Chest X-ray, PA view. Patient: 76 years old, sex F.
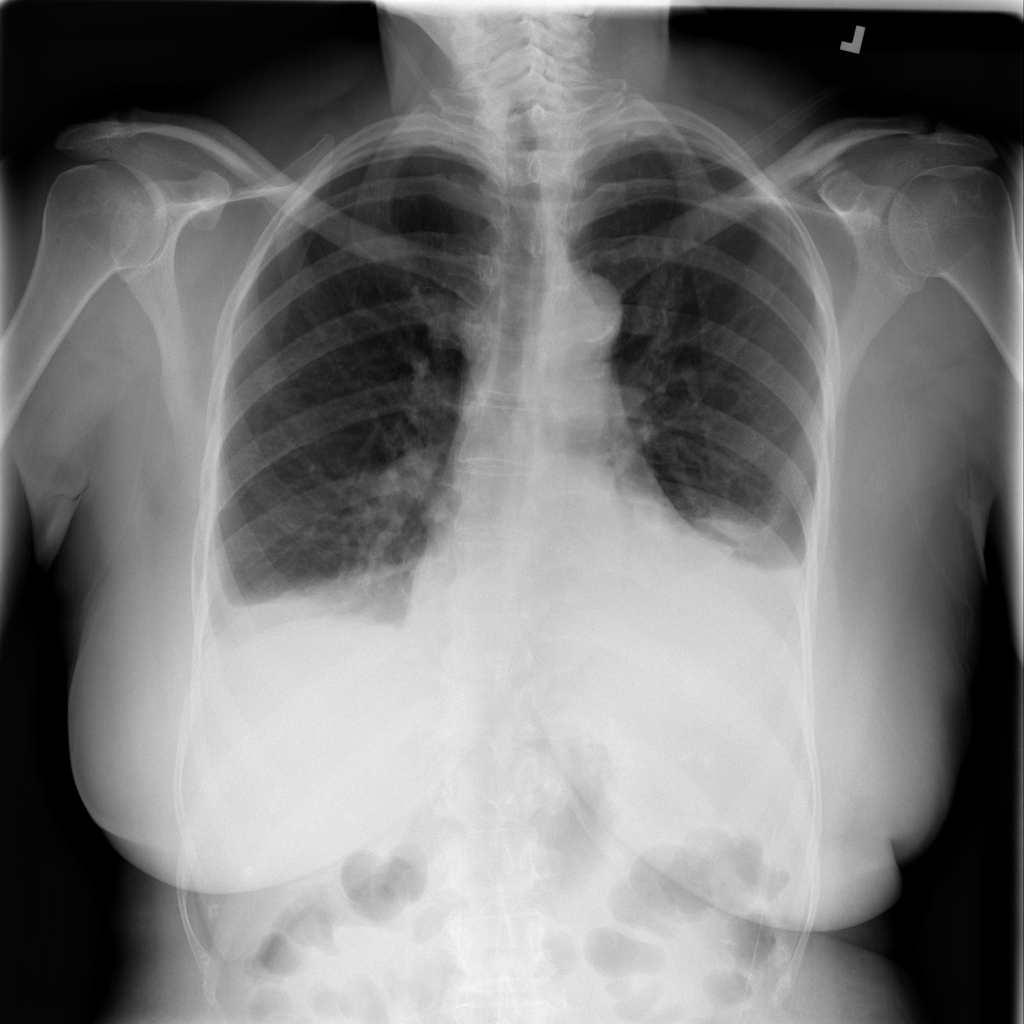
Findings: Effusion